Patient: sex F, age 49
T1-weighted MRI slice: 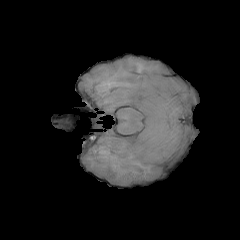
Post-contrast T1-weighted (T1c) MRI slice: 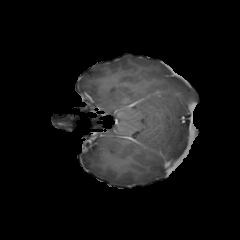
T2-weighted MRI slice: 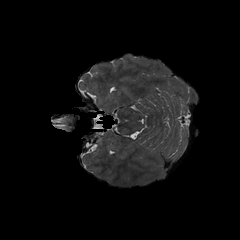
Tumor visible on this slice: no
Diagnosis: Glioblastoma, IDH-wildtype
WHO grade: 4